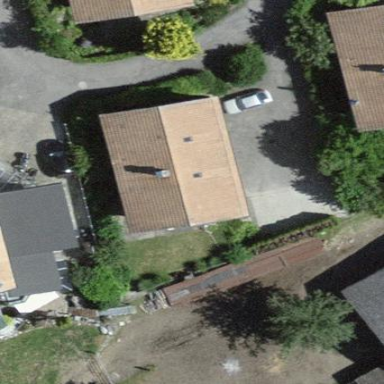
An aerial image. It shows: Residential building.